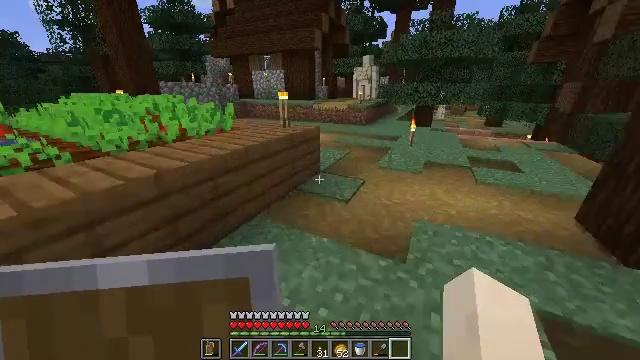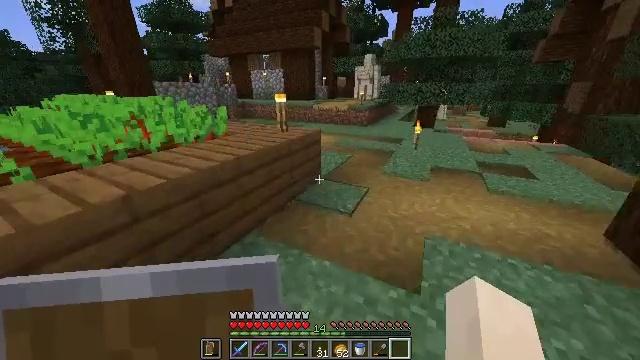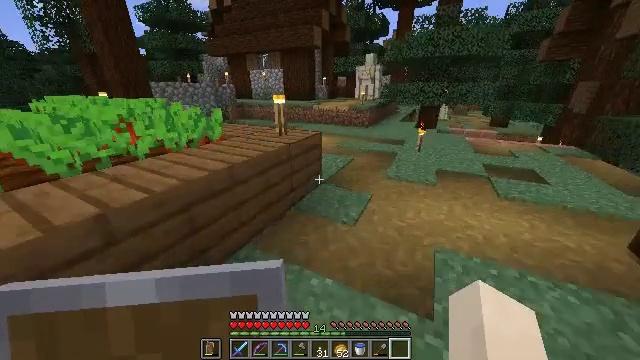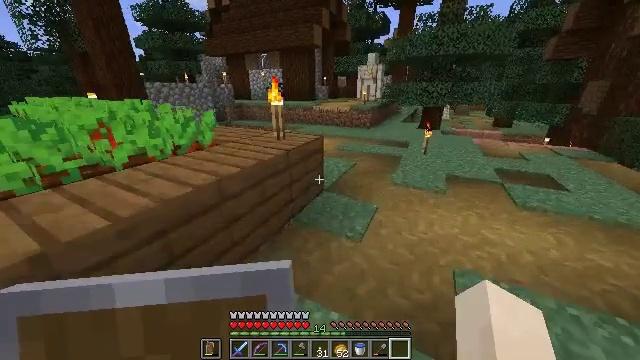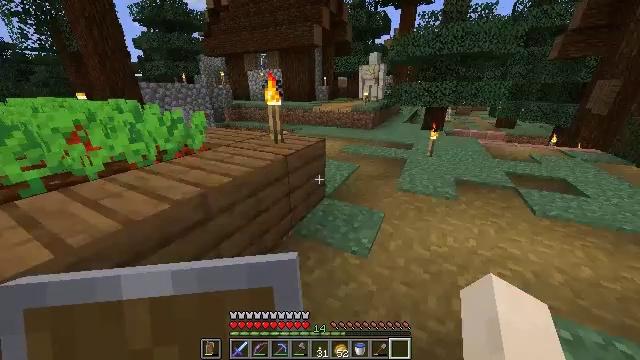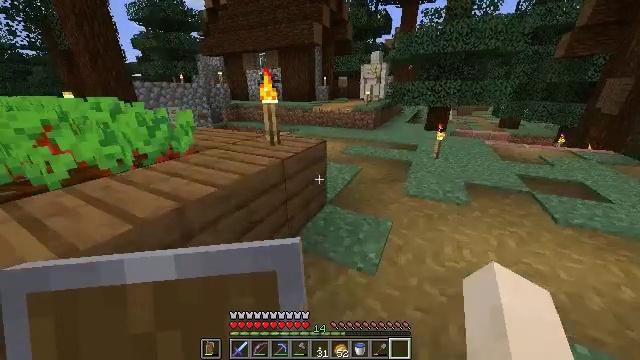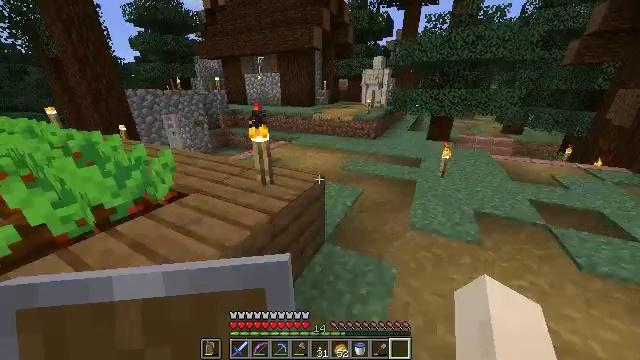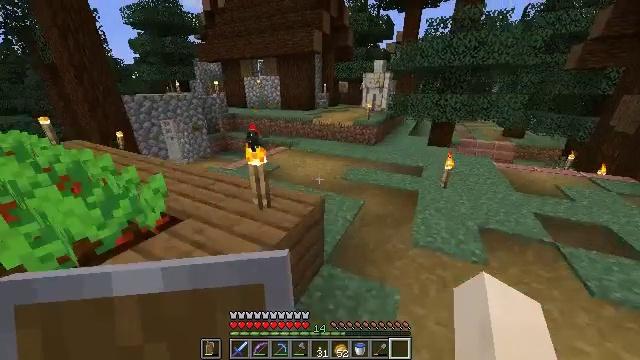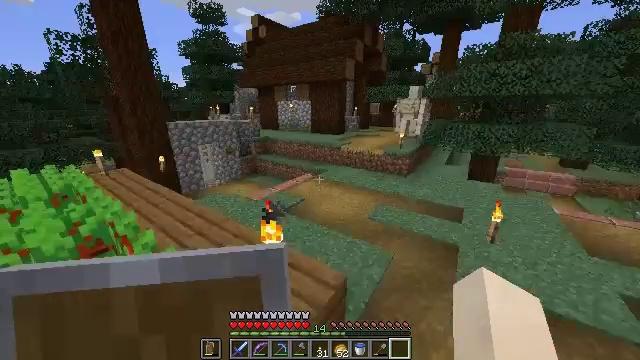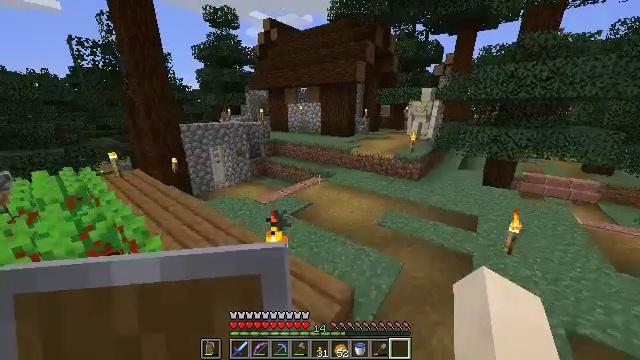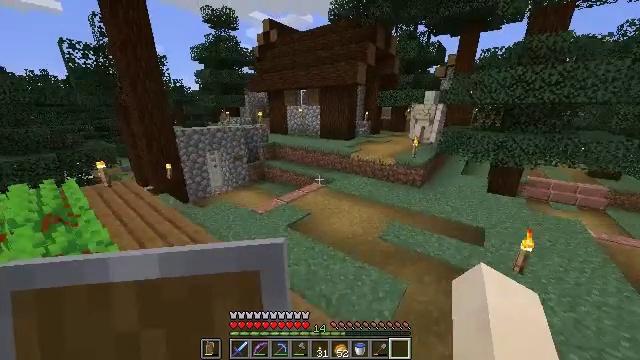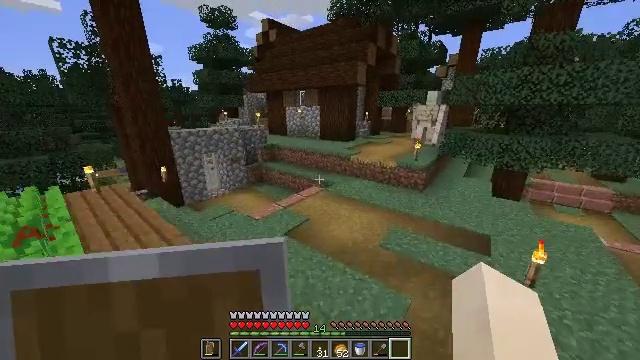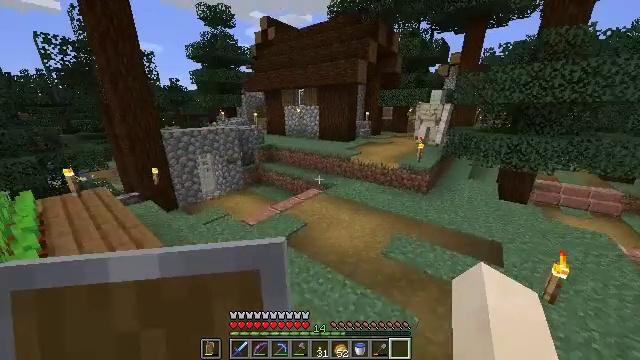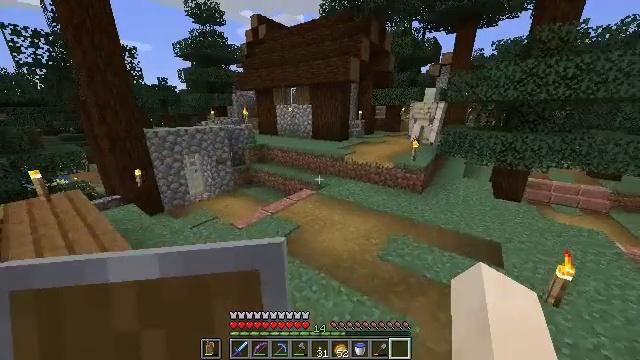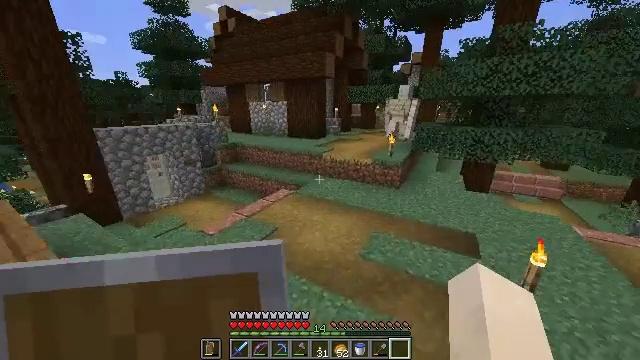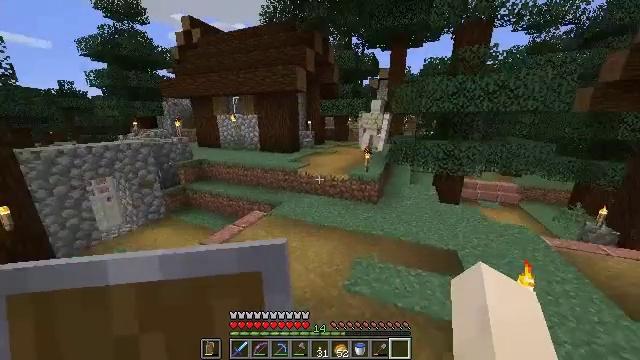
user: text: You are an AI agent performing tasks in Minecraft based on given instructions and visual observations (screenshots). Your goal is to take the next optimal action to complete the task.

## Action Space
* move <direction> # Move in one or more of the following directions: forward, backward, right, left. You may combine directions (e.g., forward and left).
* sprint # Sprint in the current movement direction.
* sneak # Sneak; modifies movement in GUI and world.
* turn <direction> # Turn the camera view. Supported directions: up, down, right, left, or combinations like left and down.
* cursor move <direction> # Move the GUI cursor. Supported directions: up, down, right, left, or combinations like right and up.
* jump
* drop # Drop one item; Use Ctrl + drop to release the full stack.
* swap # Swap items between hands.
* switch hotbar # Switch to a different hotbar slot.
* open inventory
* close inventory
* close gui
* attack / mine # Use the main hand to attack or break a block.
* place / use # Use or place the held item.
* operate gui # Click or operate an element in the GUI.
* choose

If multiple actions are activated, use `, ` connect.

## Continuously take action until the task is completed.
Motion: motion action
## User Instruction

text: Gather melon for food.
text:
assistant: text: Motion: move forward
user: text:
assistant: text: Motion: move forward
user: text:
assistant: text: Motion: move forward
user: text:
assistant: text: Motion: move forward
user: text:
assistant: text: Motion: move forward
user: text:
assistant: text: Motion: move forward, jump
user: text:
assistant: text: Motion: move forward, jump
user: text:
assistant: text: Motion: move forward, turn left and up, jump
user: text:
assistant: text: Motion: move forward, turn left
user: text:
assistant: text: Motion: move forward
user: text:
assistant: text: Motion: move forward
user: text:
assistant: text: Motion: move forward
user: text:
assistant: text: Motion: move forward, turn right
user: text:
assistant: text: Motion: move forward, turn right
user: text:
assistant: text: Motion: move forward, turn right and up, jump
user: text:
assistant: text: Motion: move forward, turn right and up, jump
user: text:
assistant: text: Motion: move forward, turn right and up
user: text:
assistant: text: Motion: move forward
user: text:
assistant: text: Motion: move forward
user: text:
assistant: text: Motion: move forward
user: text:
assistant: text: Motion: move forward
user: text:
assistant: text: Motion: move forward, turn right and up
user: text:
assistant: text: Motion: move forward
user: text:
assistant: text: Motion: move forward
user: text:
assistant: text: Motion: move forward
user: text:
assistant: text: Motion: move forward
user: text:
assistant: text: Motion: move forward
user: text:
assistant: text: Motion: move forward
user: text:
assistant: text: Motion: move forward
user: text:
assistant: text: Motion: move forward